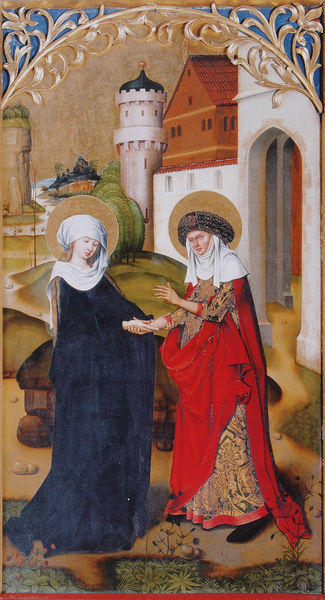
Titel: Hochaltar, erste Wandlung, Heimsuchung
Künstler: Bernhard Strigel
Standort: Blaubeuren
Institution: ehemalige Abteikirche St. Johannes d.T.
Schlagwörter: blau, gemälde, hand, schatten, umhang, weiß, bäume, frauen, grün, landschaft, stadt, bunt, fenster, frau, hintergrund, hut, kleid, licht, straße, tür, dach, gebäude, gras, haus, rot, schleier, tuch, weg, wiese, ornament, architektur, falten, stein, hände, boden, gewand, gold, mantel, gewänder, pflanzen, gotik, rund, turm, garten, bogen, fassade, zwei, fläche, giebel, mauer, rundbogen, kopftuch, floral, faltenwurf, schwanger, tor, burg, orientalisch, religion, türme, torbogen, festung, niederländisch, ranke, girlanden, stadttor, heiligenschein, nimbus, gotisch, mittelalter, begegnung, religiös, stadtmauer, niederländer, elisabeth, heilige, begrüßung, heilig, maria, magdalena, turban, miniatur, deutscher, tempera, rundung, ikone, anna, heimsuchung, verkündigung, gruss, teil, baume, heiligenscheine, buchmalerei, nimben, tryptichons, #rundung, afrau, heilige rot